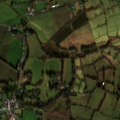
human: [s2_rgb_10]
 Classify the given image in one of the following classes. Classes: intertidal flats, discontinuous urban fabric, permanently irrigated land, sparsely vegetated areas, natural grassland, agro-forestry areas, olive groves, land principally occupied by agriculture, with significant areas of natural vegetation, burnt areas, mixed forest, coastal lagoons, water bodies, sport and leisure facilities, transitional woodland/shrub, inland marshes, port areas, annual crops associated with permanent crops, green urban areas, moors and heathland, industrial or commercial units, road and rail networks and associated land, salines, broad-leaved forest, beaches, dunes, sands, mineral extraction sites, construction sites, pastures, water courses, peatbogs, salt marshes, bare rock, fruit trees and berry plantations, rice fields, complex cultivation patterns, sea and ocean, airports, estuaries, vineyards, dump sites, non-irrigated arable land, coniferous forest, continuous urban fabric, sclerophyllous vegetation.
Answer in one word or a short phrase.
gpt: pastures, land principally occupied by agriculture, with significant areas of natural vegetation